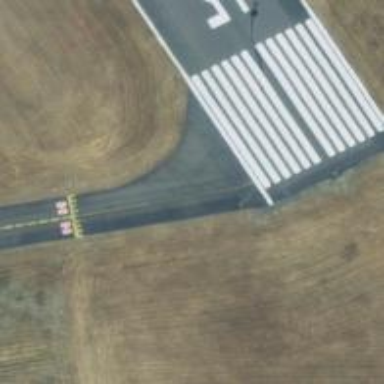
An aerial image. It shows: Image of taxiway at airport.